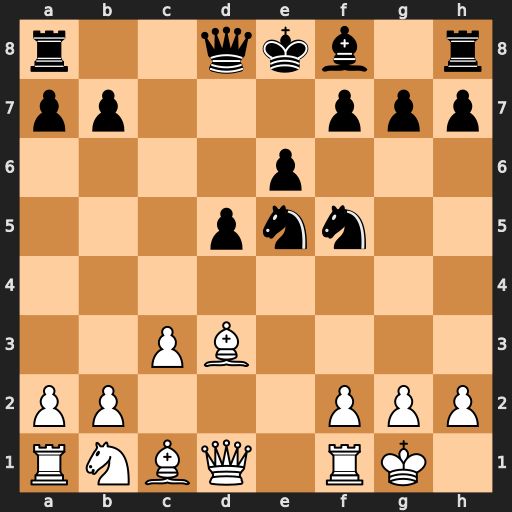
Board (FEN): r2qkb1r/pp3ppp/4p3/3pnn2/8/2PB4/PP3PPP/RNBQ1RK1
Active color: w
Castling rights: kq
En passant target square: -
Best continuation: Bxf5 exf5 Re1